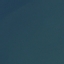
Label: SeaLake